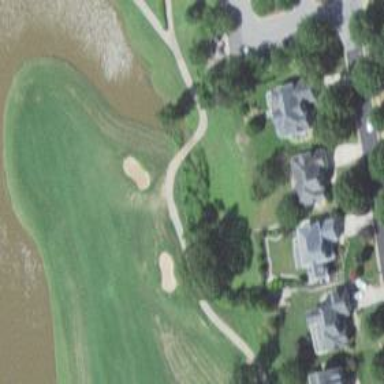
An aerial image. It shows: Path used for both walking and golf.